Interaction volume radius: 10 \u00c5
Interaction volume height: 10 \u00c5
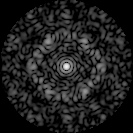
Disorder parameter: 0.7042